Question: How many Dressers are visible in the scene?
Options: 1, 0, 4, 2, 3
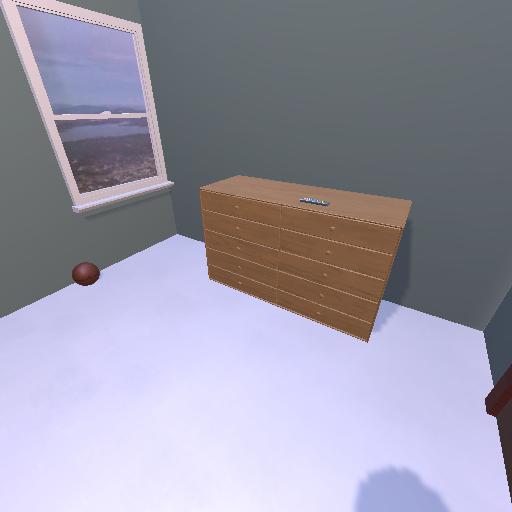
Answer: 1